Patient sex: M
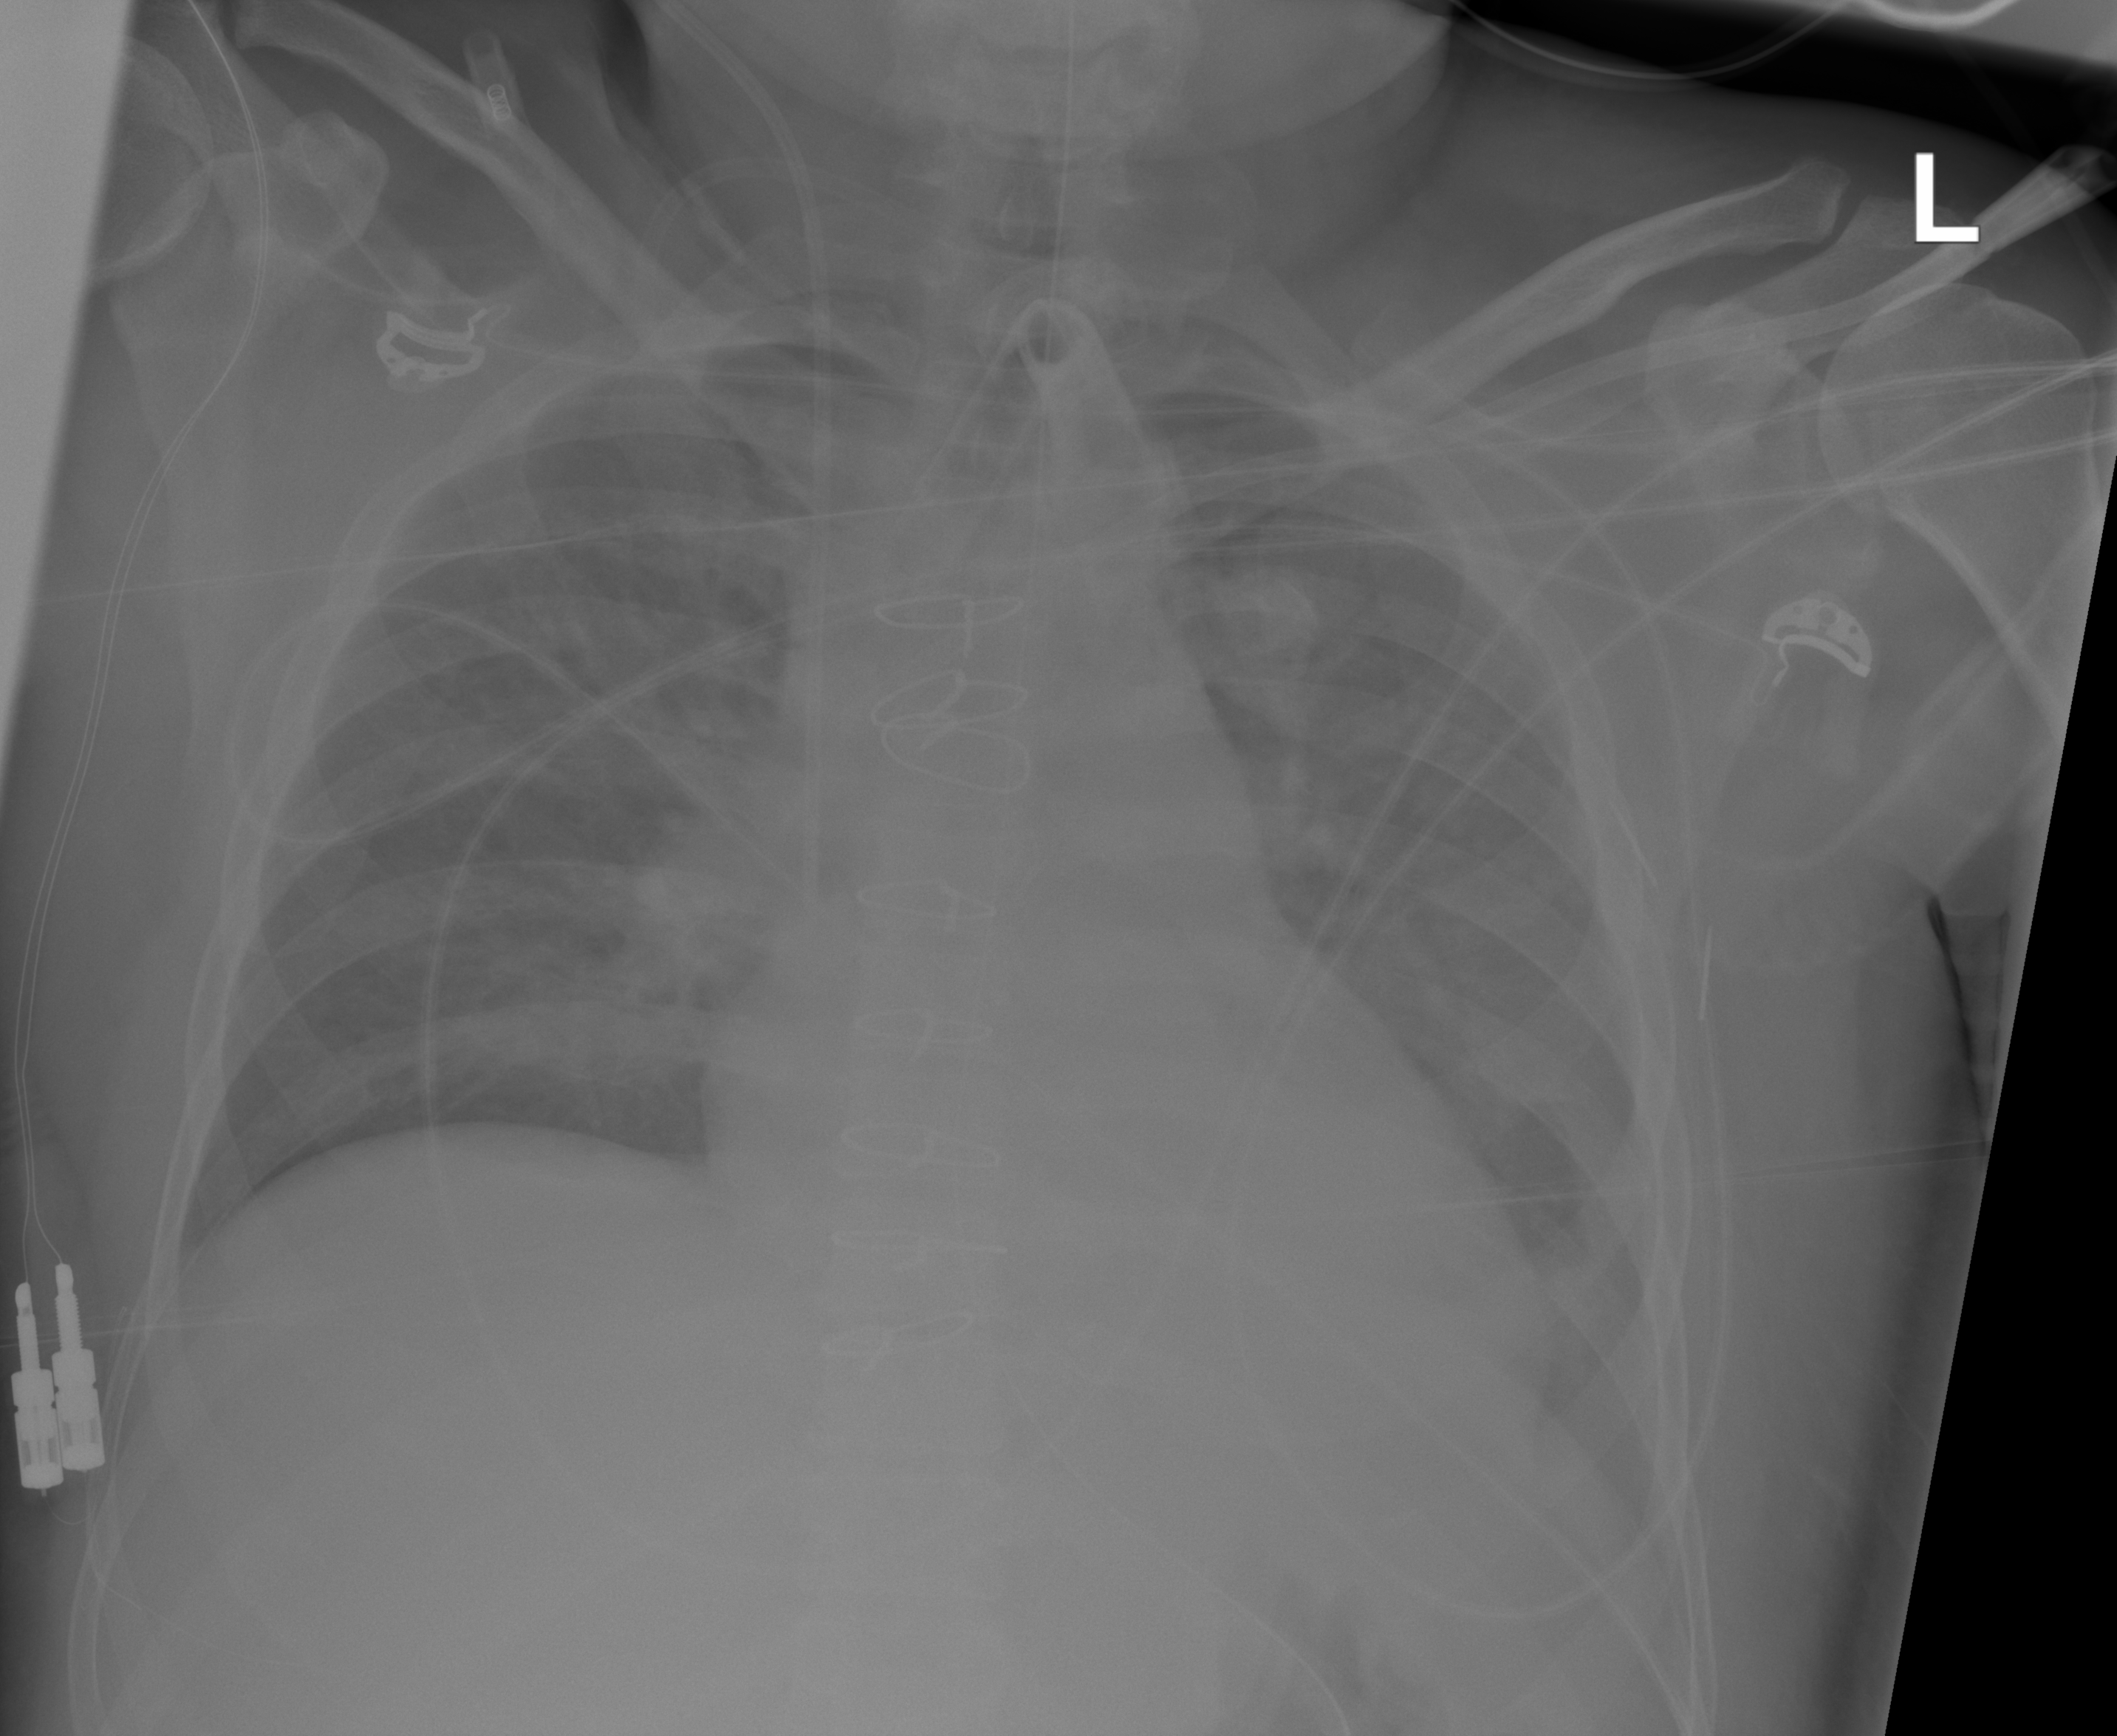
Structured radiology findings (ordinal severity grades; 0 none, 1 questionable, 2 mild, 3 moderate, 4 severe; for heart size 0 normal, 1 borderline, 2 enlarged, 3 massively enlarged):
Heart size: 0
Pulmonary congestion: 0
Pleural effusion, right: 0
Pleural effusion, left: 1
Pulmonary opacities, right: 0
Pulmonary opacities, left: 0
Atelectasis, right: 2
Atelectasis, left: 0